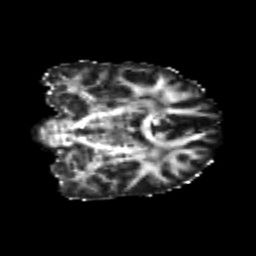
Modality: FA
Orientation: coronal
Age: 24
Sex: female
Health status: healthy
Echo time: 0.074 s